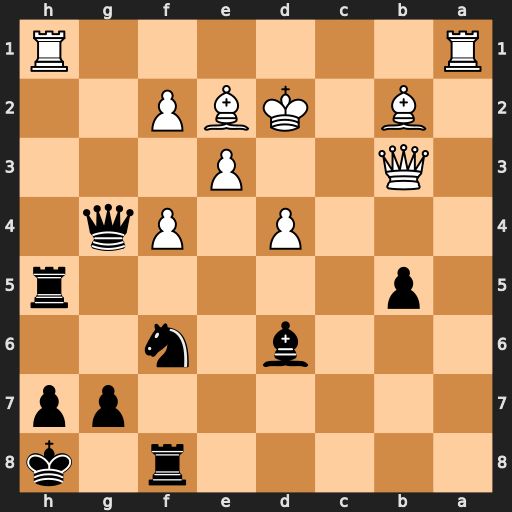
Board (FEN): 5r1k/6pp/3b1n2/1p5r/3P1Pq1/1Q2P3/1B1KBP2/R6R
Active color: b
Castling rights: -
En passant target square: -
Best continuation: Ne4+ Kd3 Nxf2+ Kd2 Ne4+